This plot shows a bearing's acceleration signal over time (raw waveform). Classify the bearing condition as one of: normal, inner_race, outer_race, ball.
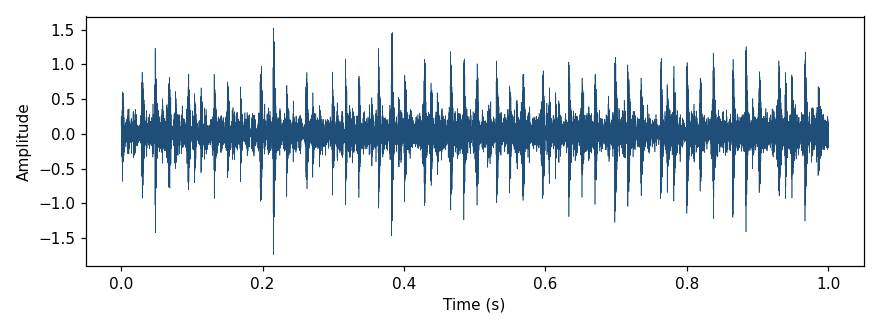
Answer: outer_race